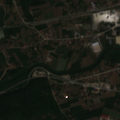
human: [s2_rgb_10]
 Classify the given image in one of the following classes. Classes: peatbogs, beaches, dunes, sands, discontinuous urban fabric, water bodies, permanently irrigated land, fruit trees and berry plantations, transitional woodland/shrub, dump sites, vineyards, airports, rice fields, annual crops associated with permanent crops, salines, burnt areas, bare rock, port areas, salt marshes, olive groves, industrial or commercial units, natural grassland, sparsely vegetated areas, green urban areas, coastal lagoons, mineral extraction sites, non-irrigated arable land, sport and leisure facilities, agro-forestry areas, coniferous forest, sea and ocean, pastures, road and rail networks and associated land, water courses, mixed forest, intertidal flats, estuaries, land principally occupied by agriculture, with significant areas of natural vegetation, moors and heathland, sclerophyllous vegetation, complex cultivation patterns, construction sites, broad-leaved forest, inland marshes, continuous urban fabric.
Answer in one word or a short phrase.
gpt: discontinuous urban fabric, non-irrigated arable land, complex cultivation patterns, broad-leaved forest